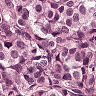
Metastatic tissue present: yes